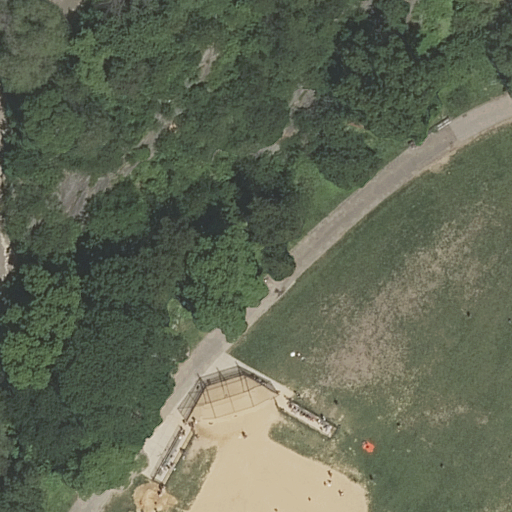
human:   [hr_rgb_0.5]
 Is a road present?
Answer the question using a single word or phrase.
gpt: yes

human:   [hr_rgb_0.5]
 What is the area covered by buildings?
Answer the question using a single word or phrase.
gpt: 0m2

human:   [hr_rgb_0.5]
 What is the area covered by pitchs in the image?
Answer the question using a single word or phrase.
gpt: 575m2

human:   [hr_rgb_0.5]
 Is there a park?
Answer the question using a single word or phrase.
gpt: yes

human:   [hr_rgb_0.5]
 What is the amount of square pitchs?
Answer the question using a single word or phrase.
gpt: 0

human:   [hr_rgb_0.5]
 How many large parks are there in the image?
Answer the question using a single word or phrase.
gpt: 1

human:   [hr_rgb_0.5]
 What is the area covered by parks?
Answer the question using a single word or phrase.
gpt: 10636m2

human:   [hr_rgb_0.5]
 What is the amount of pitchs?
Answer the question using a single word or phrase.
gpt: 1

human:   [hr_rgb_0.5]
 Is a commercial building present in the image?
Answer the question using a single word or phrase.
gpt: no

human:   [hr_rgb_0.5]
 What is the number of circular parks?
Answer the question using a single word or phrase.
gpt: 0

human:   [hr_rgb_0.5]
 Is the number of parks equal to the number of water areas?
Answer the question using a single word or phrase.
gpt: no

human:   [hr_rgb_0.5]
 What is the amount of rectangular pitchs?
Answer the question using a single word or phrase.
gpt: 0

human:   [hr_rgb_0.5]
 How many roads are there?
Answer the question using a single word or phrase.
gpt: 2

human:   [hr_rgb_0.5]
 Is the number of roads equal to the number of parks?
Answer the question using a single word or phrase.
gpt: no

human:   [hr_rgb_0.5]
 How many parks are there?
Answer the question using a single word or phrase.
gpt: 1

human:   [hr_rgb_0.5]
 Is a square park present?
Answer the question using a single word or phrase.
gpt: no

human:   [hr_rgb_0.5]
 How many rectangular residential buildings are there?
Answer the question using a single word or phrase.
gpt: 0

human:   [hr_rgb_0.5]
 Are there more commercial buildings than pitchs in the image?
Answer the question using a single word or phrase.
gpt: no

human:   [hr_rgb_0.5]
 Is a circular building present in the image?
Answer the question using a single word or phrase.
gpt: no

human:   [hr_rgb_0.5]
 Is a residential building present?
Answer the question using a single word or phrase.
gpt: no

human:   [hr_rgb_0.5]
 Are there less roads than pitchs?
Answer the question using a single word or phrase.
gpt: no

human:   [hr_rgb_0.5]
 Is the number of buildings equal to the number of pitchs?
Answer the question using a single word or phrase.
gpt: no

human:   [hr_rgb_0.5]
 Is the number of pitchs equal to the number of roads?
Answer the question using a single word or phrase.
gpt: no

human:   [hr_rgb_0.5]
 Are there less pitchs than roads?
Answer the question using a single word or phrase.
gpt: yes

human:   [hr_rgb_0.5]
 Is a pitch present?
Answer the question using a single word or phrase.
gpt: yes

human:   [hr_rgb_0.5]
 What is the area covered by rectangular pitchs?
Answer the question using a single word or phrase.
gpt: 0m2

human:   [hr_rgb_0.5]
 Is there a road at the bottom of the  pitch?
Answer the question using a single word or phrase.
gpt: no

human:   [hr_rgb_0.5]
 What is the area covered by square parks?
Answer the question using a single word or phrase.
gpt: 0m2

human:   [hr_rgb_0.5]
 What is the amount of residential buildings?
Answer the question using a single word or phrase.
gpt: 0

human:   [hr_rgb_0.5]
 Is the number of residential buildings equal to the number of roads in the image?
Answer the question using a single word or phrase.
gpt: no

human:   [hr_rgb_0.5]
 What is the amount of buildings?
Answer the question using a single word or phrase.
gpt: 0

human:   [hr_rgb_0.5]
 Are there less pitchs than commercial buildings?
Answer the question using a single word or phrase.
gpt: no

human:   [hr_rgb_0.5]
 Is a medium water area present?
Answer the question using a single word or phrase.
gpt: no

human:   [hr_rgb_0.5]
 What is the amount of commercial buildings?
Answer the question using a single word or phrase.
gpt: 0

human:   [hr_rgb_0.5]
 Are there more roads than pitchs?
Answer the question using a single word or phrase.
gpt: yes

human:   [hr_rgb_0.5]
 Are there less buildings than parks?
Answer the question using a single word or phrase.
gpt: yes

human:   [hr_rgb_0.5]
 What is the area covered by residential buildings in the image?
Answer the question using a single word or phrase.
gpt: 0m2

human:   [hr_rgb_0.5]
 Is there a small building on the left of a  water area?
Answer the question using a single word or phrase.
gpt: no

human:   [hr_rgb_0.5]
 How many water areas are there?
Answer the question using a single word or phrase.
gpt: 0

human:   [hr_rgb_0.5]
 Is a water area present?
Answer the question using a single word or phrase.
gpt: no

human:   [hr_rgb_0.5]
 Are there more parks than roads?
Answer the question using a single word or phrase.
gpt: no

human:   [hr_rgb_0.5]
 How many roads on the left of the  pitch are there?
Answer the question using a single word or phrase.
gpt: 1

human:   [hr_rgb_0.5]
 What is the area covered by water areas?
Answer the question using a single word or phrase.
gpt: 0m2

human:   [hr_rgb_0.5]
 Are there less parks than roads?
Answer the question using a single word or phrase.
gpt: yes

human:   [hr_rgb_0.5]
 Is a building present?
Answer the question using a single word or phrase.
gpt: no

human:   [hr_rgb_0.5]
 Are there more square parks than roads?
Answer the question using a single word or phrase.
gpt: no

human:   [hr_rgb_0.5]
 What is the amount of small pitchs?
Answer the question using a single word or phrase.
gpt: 0

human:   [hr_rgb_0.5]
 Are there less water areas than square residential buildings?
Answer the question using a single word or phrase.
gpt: no

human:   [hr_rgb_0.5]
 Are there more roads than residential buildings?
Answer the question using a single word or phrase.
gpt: yes

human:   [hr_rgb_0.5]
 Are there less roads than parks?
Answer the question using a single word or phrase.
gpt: no

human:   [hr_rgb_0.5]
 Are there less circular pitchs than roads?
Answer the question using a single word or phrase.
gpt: yes

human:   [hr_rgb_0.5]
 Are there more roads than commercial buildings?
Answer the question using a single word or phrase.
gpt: yes

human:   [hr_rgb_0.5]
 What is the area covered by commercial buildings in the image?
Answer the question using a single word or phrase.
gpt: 0m2

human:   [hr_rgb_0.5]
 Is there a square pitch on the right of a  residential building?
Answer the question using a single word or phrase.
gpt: no

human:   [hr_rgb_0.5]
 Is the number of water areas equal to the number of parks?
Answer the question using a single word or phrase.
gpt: no

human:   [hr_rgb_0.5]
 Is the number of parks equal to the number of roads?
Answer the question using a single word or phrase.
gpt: no

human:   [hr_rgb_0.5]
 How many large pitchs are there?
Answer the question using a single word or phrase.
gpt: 1

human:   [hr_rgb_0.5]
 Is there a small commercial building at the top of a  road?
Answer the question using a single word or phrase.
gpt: no

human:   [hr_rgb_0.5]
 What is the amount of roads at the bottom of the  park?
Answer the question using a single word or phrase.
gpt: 0

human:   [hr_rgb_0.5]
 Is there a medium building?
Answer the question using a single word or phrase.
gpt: no

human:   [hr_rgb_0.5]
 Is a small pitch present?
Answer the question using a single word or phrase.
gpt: no

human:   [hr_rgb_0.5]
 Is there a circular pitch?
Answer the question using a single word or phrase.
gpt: no

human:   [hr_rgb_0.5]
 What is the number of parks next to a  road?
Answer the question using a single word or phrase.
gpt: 1

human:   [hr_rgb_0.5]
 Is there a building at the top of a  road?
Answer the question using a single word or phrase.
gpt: no